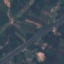
Land use / land cover: Highway